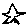
Label: star